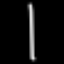
Label: line